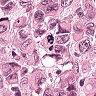
Metastatic tissue present: yes